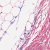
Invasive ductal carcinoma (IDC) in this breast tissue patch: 0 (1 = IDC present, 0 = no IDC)